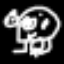
Label: chair